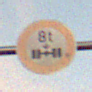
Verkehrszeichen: TatsaechlicheAchslast
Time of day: SunriseSunset
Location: Outdoor (Nature)
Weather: PartlyCloudy
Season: NotSpecified
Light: Natural